Question: I have a triangle ABC inscribed in a circle. Point B is located in the centre of the circle, A and C are two points on the circle.

Given AB (length)
Given coords of A and B
Given angle B (angle ABC)
Find coords of C
AB = BC, both are radius's
I am making a basic 3D java game, for android. This will be used for looking left and right, so if you click on the right part of the screen the objects will move around you by adding one degree to angle B.
'''
rect.get(index)[5] = (int) ((di * Math.cos(Math.toRadians(angle-90)))+.5);
rect.get(index)[6] = (int) ((di * Math.sin(Math.toRadians(angle-90)))+.5);
rect.get(index)[5] = shapes x coord
rect.get(index)[6] = shapes y coord
di = radius length
angle = angle B
'''
and I added the '.5' so that when the coord is truncated it is rounded.
My complete code
'''
double di = distance(playerx, playery, rect.get(index)[5], rect.get(index)[6]);
double side1 = di;
System.out.println("Side1: "+ side1);
double side2 = side1;
System.out.println("Side2: "+ side2);
double side3 = distance(rect.get(index)[5], rect.get(index)[6], playerx, playery+di);
System.out.println("Side3: "+ side3);
double angle = ((side1*side1)+(side2*side2)-(side3*side3));
angle = angle/(2*side1*side2);
angle = Math.acos(angle)*(180/Math.PI);
System.out.println("Angle: "+angle);
if(playerx > rect.get(index)[5]){
if(lookdirection.equals("left")){
angle += 5;
}
if(lookdirection.equals("right")){
angle -= 5;
}
}
else{
if(lookdirection.equals("left")){
angle -= 5;
}
if(lookdirection.equals("right")){
angle += 5;
}
}
System.out.println("Angle: "+angle);
rect.get(index)[5] = -(di * Math.cos(Math.toRadians(angle-90)));
rect.get(index)[6] = -(di * Math.sin(Math.toRadians(angle-90)));
di = distance(playerx, playery, rect.get(index)[5], rect.get(index)[6]);
side1 = di;
System.out.println("Side1: "+ side1);
side2 = side1;
System.out.println("Side2: "+ side2);
side3 = distance(rect.get(index)[5], rect.get(index)[6], playerx, playery+di);
System.out.println("Side3: "+ side3);
angle = ((side1*side1)+(side2*side2)-(side3*side3));
angle = angle/(2*side1*side2);
angle = Math.acos(angle)*(180/Math.PI);
System.out.println("Angle: "+angle);
repaint();
}
'''
The angles are now working but the X and Y coords
but
'''
rect.get(index)[5] = -(di * Math.cos(Math.toRadians(angle-90)));
rect.get(index)[6] = -(di * Math.sin(Math.toRadians(angle-90)));
'''
are getting very large/ small values. They should stay 'di' distance away from point B.
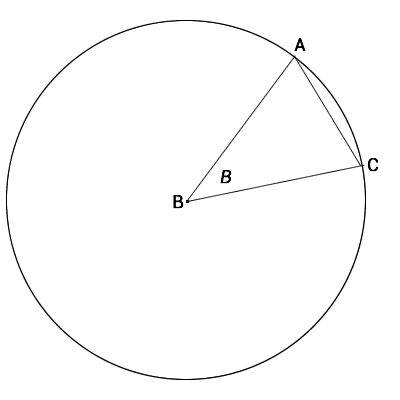
Answer: It seems that this is a geometry problem!
I haven't tested your code but I guess what you want is
'''
rect.get(index)[6] = (int) ((di * Math.sin(Math.toRadians(angle-90)))+.5);
'''
but
'''
rect.get(index)[6] = (int) (-(di * Math.sin(Math.toRadians(angle-90)))+.5);
'''
Try to visualise what you are doing and check the identities under symmetry, shifts, and periodicity <URL>. The image is turning and reflecting along the x axis with what you are doing now. You have to take care of rounding issues as well. If coordinates are close to 0 the image might not move.
My suggestion is to keep your coordinates as doubles and only round them when you are going to render them into a pixel without overwriting their value